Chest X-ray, AP view. Patient: 38 years old, sex M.
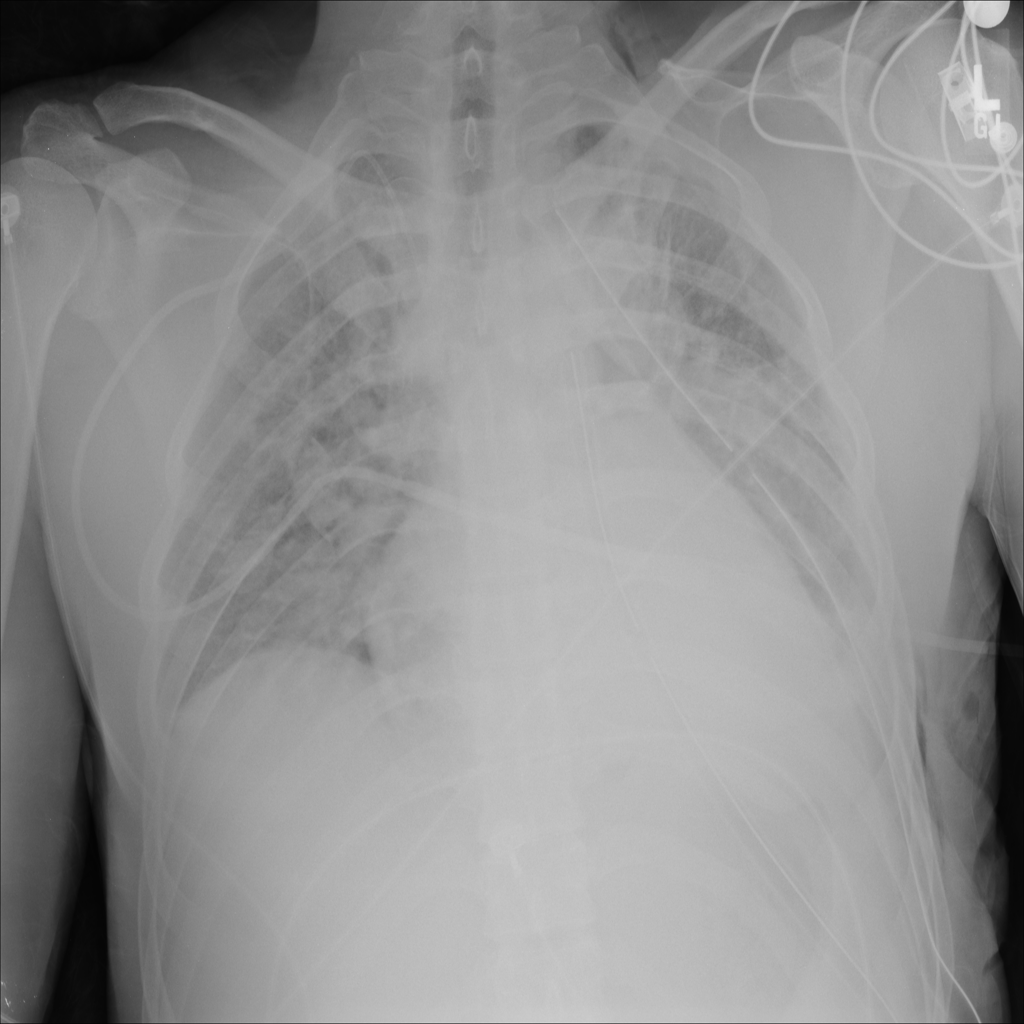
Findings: Infiltration